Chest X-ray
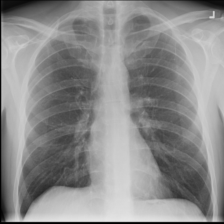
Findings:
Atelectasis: negative
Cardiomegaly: negative
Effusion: negative
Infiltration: negative
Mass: negative
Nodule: negative
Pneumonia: negative
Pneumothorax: negative
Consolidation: negative
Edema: negative
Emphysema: negative
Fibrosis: negative
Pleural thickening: negative
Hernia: negative